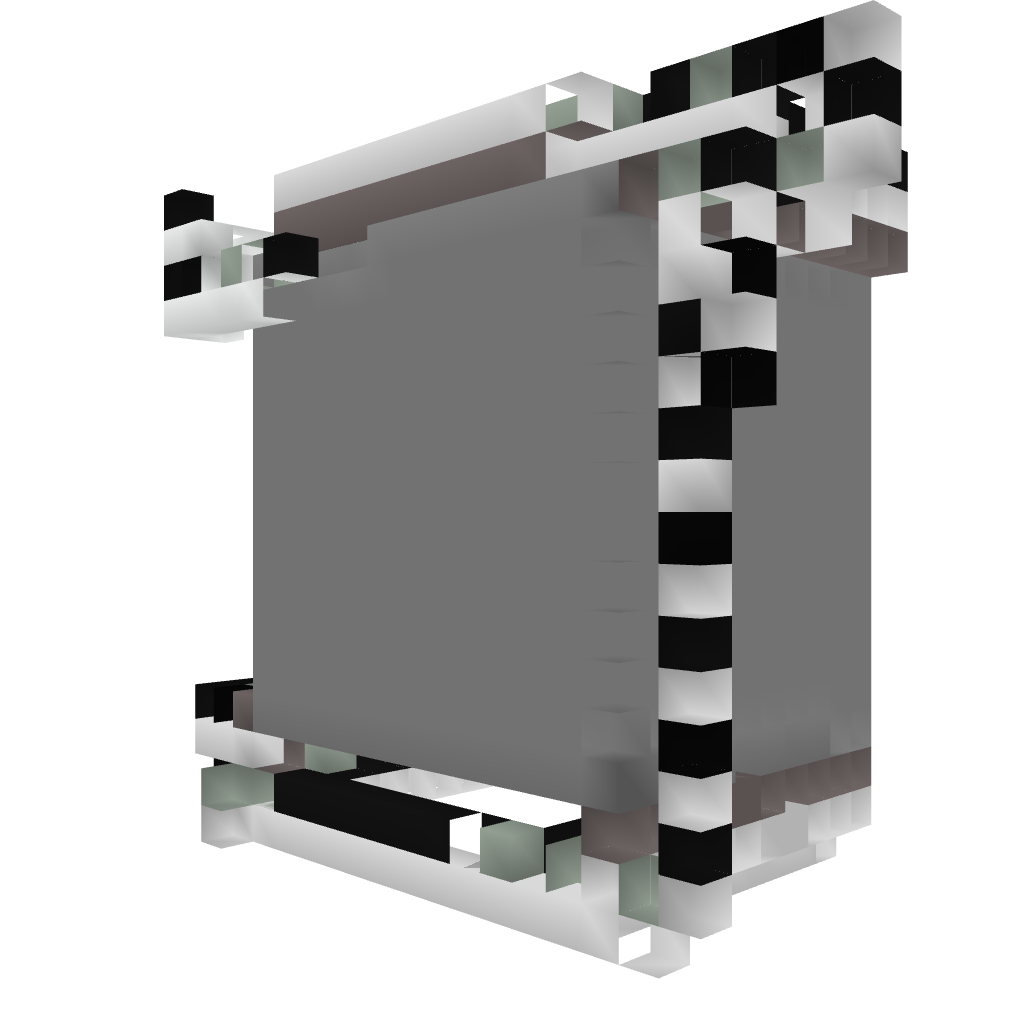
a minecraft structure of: Self Building Room